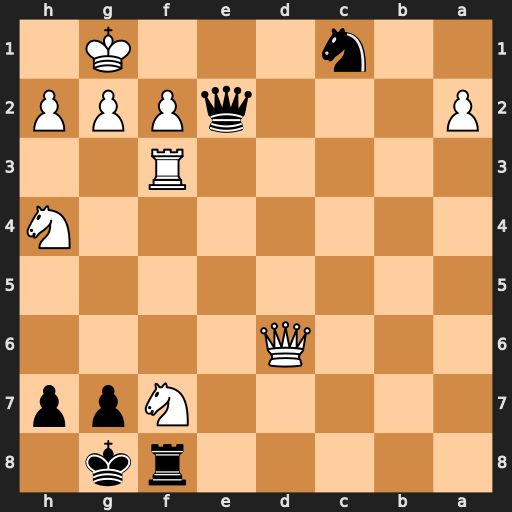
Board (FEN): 5rk1/5Npp/3Q4/8/7N/5R2/P3qPPP/2n3K1
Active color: b
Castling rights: -
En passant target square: -
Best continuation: Qe1#